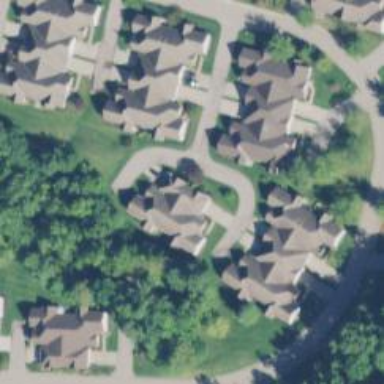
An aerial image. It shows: Shared driveway designated as service road.